Field crop: tomato
Growth stage: 1
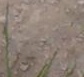
Species: cyperus